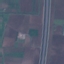
Land use / land cover class: Highway